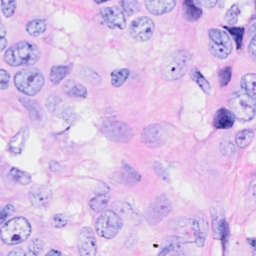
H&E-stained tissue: Breast